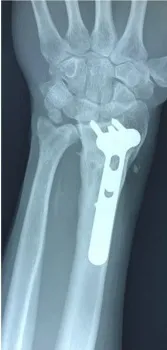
Final follow-up of a patient treated with palmar aproach, 20 months postoperatively. C, D. Postoperative X - rays of the left wrist showing complete healing of the left distal radius after corrective osteotomy and restoring proper anatomic parameters comparing to the normal right side.
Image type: radiology (x_ray)